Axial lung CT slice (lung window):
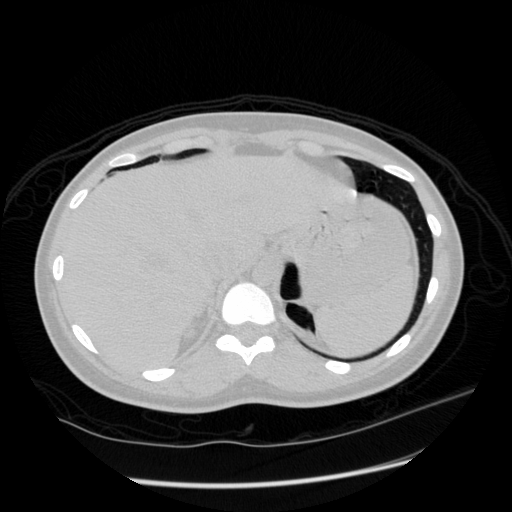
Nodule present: no